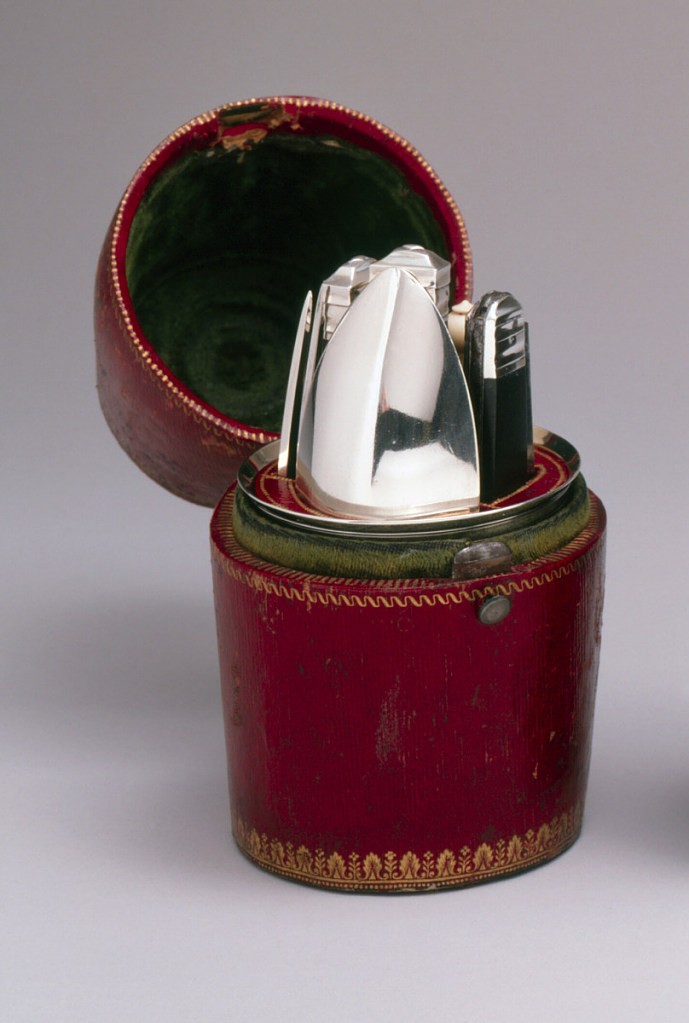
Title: Folding knife
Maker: Gavet Coutelier, France
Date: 1809–19
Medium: Silver, wood, steel
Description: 1985-103-281-a/j: Red leather holder with tooled gold borders and ve...;     1985-103-281-a: Barrel-shaped red leather case with stamped gold d...;     1985-103-281-b: Plain silver cup with flaring rim, decorated with ...;     1985-103-281-c: Red leather holder with stamped gold decorations f...;     1985-103-281-d: Blade has straight sides, upper edge tapering towa...;     1985-103-281-e: Oval spoon-bowl with pointed tip, flat slightly ta...;     1985-103-281-f: Fork has four slightly curved tines, rounded shoul...;     1985-103-281-g: Small cork screw with knob on top with hole throug...;     1985-103-281-h: Cylindrical horn and ivory container consisting th...;     1985-103-281-i: Cylindrical horn and ivory container consisting th...;     1985-103-281-j: Cylindrical horn and ivory container consisting th...